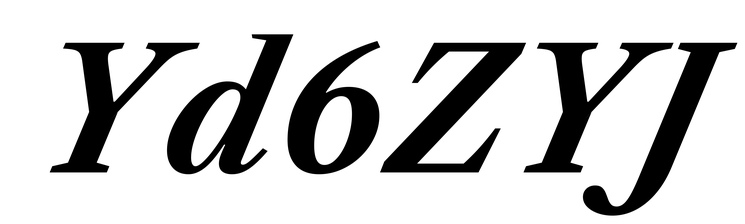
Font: LibreCaslonText-Italic_Bold_Italic